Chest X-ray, PA view. Patient: 33 years old, sex M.
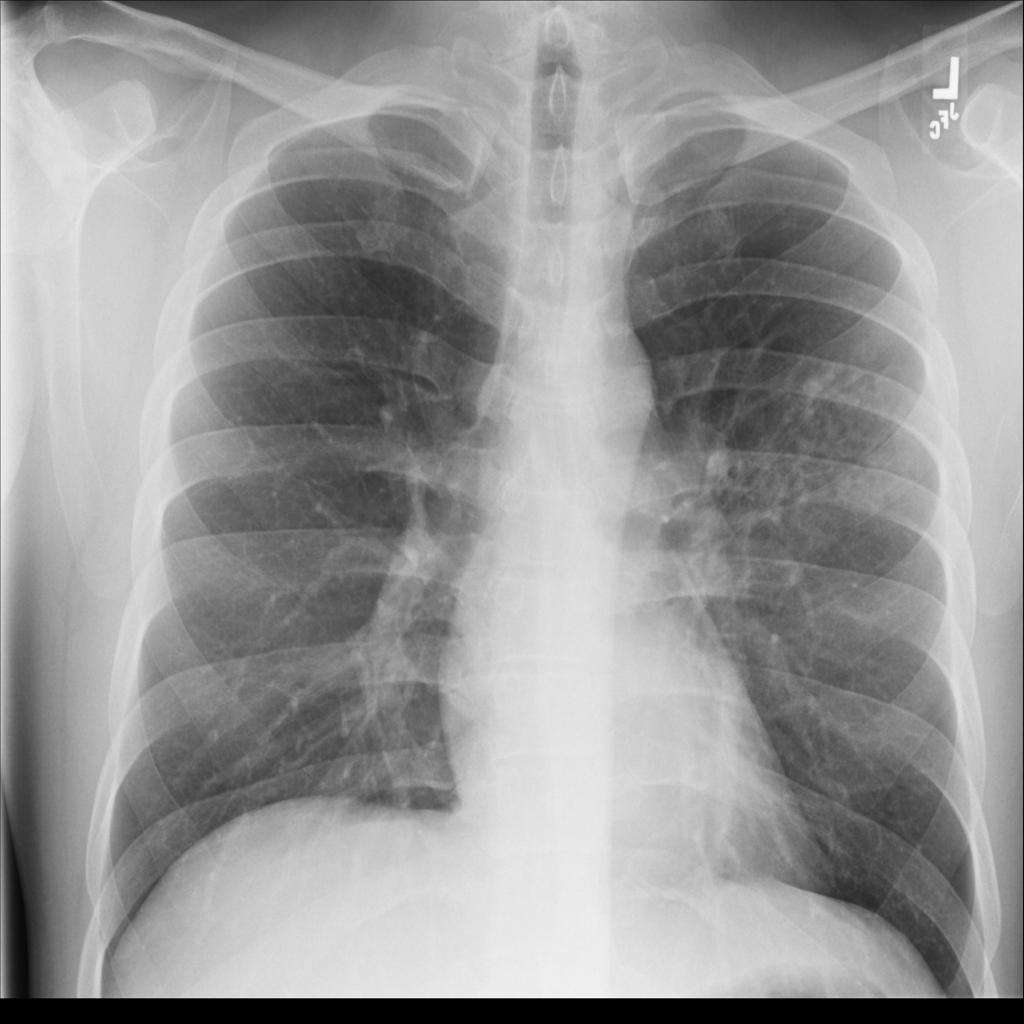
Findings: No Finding